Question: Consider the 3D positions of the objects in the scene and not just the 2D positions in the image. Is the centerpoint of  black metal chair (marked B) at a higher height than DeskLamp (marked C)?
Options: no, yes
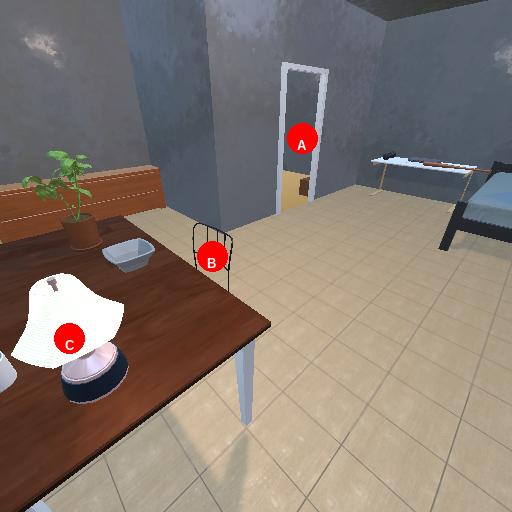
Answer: no